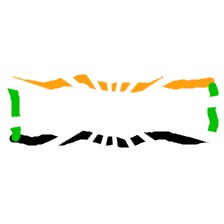
Shape: rectangle